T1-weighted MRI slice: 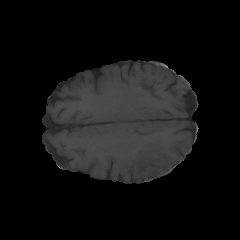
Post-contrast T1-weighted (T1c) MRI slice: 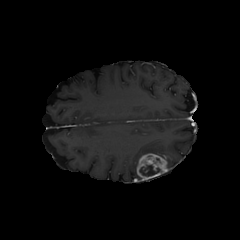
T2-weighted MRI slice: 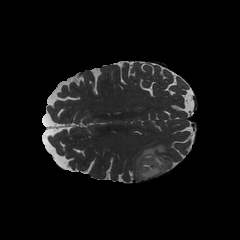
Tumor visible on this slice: yes